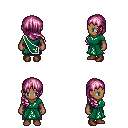
a pixel art fantasy rpg character, female body template, human, dark skin, sash dress, magenta pants, pink right-swept hairstyle, brown shoes, four views (front, back, left, right), 2x2 character sprite sheet, small pixel art, hard edges, no anti-aliasing